Question: The border around "In Focus" and around the box. To put it simple. How do I recreate this on CSS. Taken from theatlantic.com.

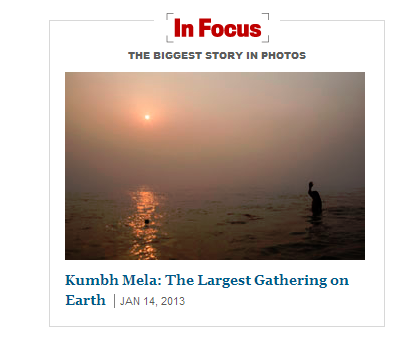
Answer: Try something like this:
'''
div.box
{
width: 200px;
height: 120px;
text-align: center;
line-height: 120px;
position: relative;
background: #CCC;
}
div.box > span
{
display: block;
position: absolute;
width: 20px;
height: 20px;
top: 0;
left: 0;
border-top: 1px solid red;
border-left: 1px solid red;
}
div.box > span + span
{
top: 0;
left: 100%;
border-left: none;
border-right: 1px solid red;
margin-left: -20px;
}
div.box > span + span + span
{
top: 100%;
left: 100%;
border-top: none;
border-bottom: 1px solid red;
margin-top: -20px;
}
div.box > span + span + span + span
{
top: 100%;
left: 0;
border-right: none;
border-left: 1px solid red;
margin-left: 0;
}
'''
'''
<div class="box">
<span></span>
<span></span>
<span></span>
<span></span>
Hello.
</div>
'''
---
<URL>.